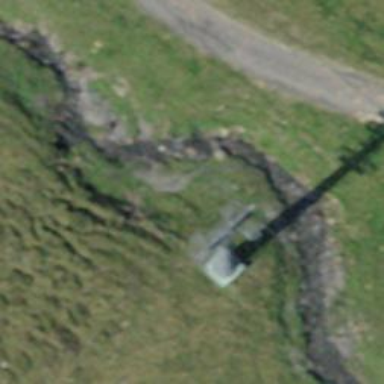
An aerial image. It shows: Pylon for aerialway.